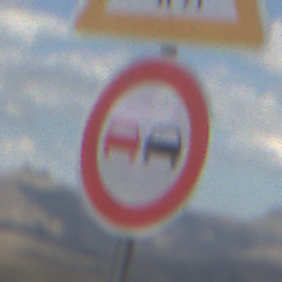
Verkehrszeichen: Ueberholverbot
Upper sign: ViehtriebRechts
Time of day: Midday
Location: Outdoor (Nature)
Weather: PartlyCloudy
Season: NotSpecified
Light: Natural